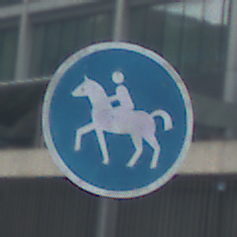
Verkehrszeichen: Reitweg
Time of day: MorningAfternoon
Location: Outdoor (Urban)
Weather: PartlyCloudy
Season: NotSpecified
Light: Natural